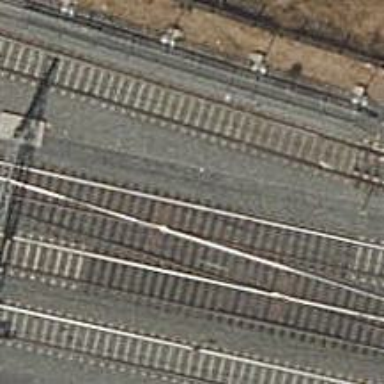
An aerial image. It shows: Railway track with contact line for electrification.